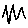
Label: zigzag